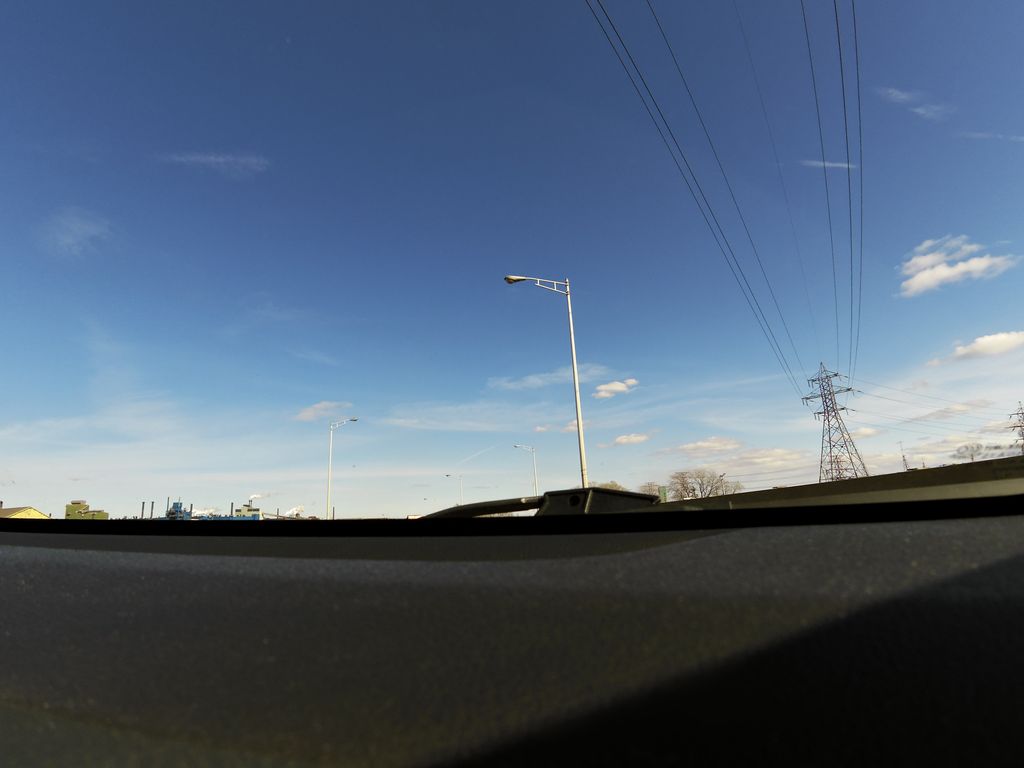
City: hamilton